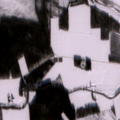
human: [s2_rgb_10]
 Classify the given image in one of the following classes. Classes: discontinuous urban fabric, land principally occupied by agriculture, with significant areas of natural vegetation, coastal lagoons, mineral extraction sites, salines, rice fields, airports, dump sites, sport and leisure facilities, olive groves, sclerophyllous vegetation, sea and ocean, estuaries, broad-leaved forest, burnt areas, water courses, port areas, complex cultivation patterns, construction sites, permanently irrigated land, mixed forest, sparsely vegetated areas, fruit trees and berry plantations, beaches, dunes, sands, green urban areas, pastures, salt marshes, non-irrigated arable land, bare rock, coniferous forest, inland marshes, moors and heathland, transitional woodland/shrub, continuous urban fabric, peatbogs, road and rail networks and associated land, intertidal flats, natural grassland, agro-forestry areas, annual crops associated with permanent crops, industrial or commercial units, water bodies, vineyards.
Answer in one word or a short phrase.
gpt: non-irrigated arable land, land principally occupied by agriculture, with significant areas of natural vegetation, broad-leaved forest, coniferous forest, mixed forest, transitional woodland/shrub, peatbogs